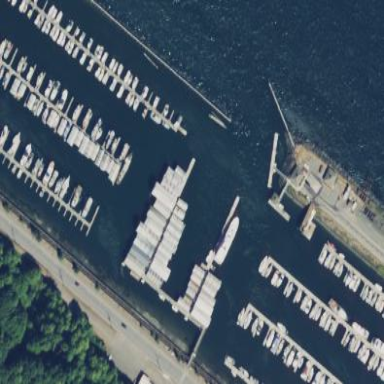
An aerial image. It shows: Marina on leisure land.